Aerial crown-view tile of a tropical tree (Barro Colorado Island, Panama), acquired 20250217:
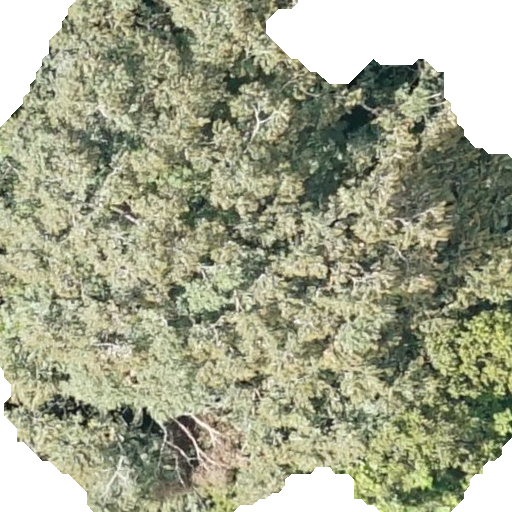
Species: Luehea seemannii
GBIF accepted scientific name: Luehea seemannii
Crown area: 379.408 m²